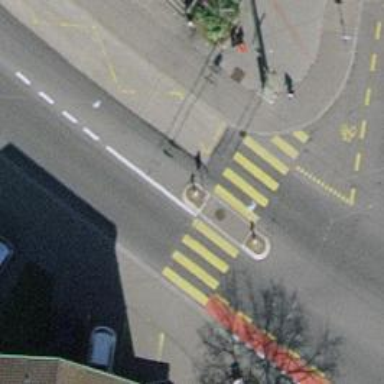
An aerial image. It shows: Marked zebra crossing with island in the middle.